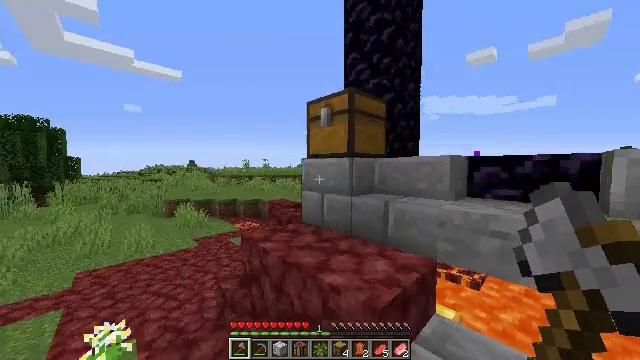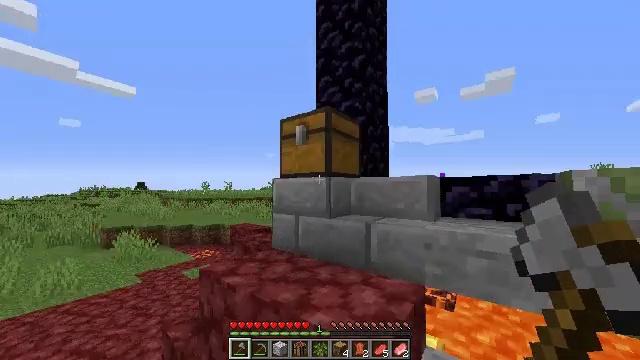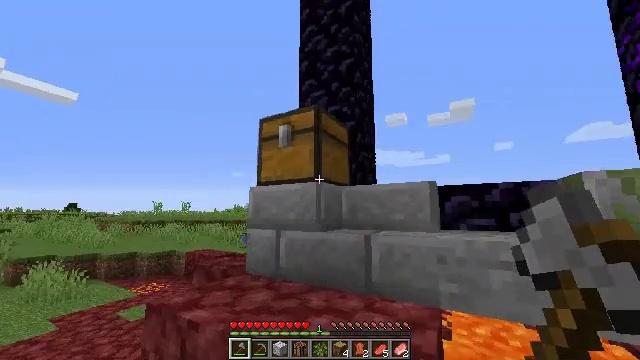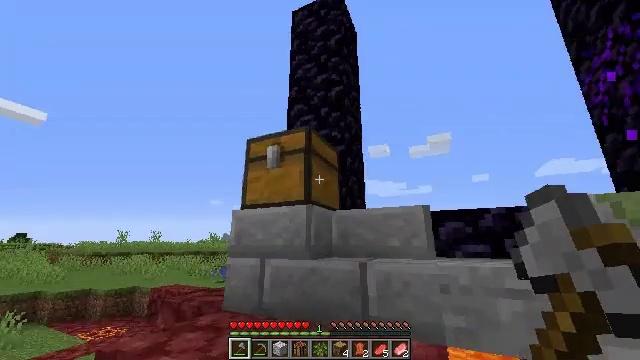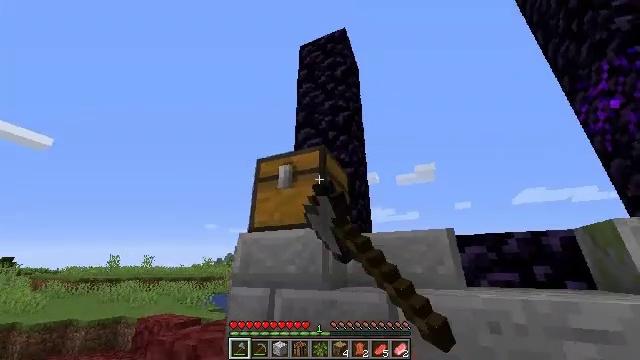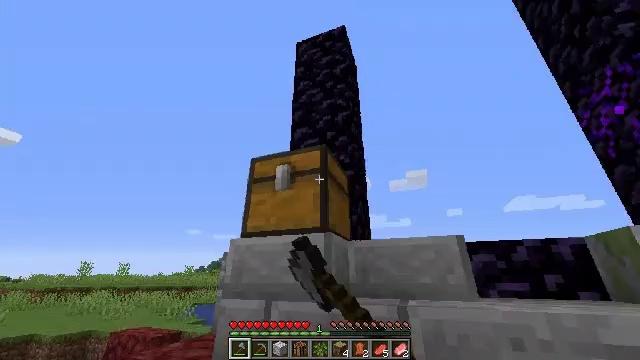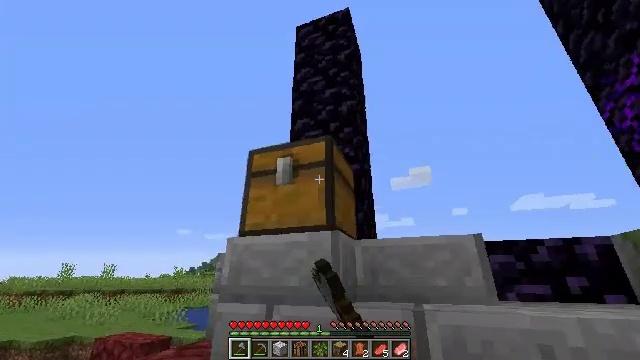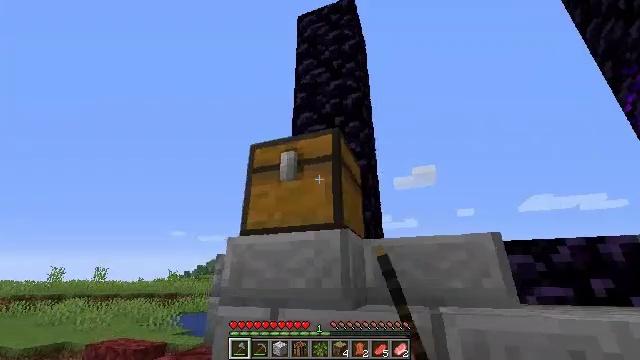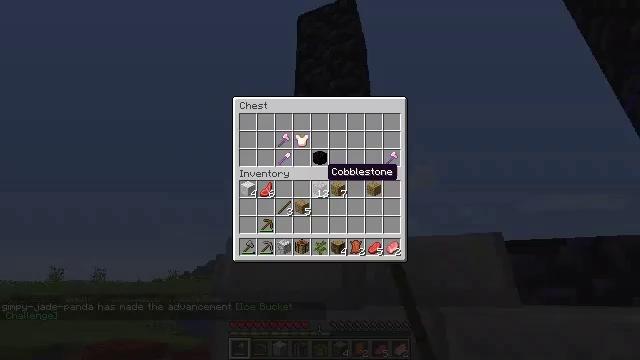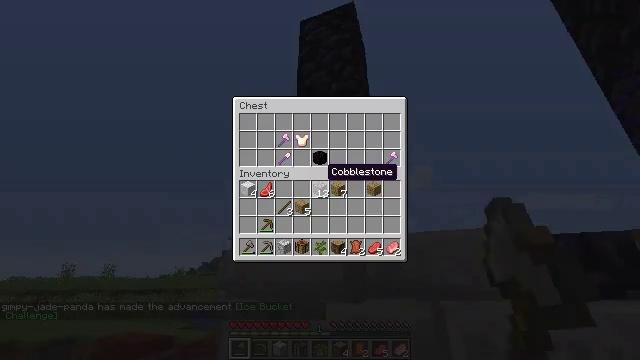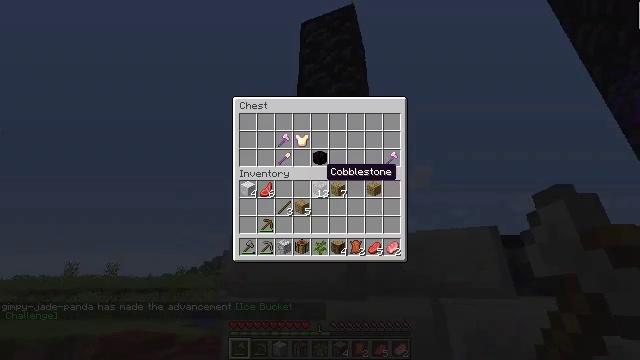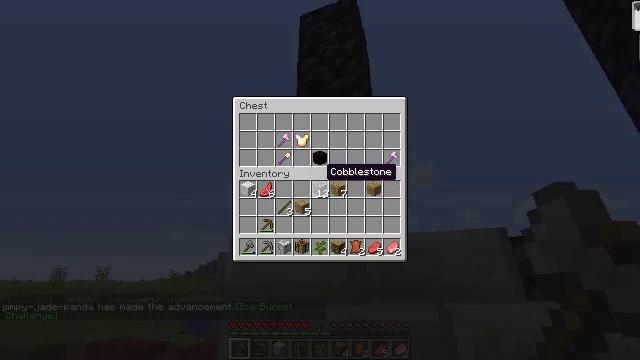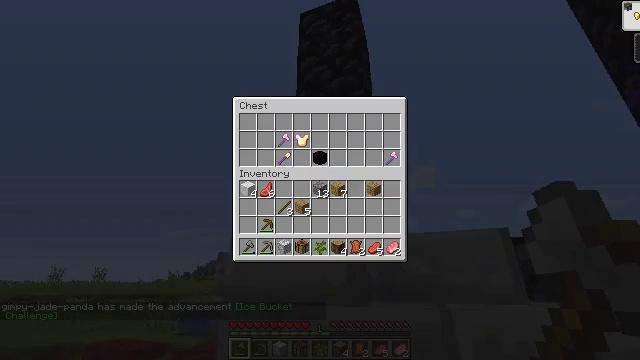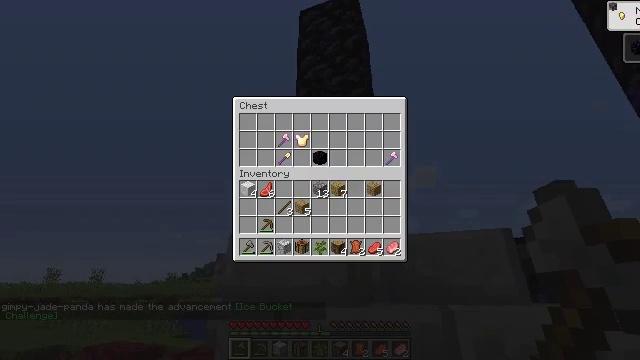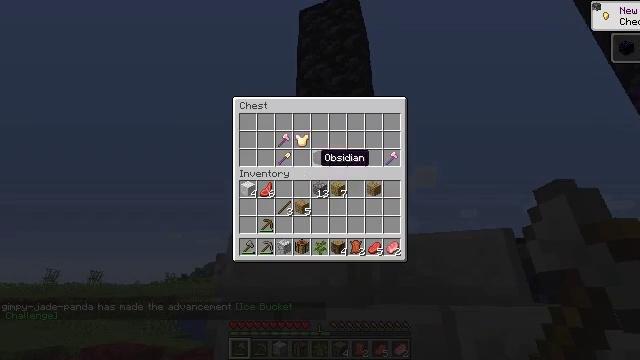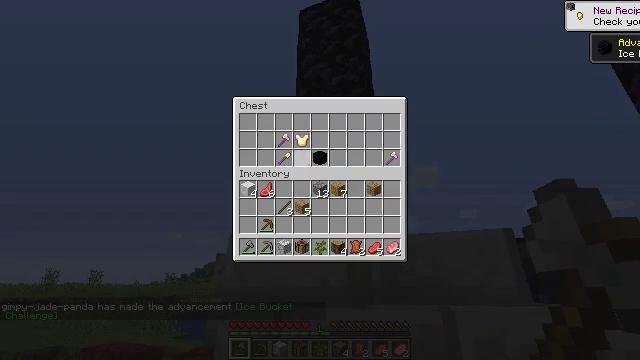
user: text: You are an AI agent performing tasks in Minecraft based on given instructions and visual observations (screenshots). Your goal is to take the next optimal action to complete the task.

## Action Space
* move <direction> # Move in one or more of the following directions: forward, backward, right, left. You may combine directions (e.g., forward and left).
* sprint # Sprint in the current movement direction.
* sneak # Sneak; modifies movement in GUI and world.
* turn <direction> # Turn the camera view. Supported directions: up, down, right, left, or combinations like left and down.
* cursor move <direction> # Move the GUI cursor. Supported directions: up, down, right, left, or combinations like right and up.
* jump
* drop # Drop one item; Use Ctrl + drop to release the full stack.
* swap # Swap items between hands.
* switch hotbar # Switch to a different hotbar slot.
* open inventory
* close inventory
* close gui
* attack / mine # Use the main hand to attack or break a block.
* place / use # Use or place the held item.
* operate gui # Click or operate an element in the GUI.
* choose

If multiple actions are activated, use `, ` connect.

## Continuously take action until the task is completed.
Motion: motion action
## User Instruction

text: Gather oak logs from trees.
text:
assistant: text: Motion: move forward, turn right and up
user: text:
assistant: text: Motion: move forward, turn right and up
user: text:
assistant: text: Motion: move forward, turn right and up, use / place
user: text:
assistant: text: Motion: turn right and up, use / place
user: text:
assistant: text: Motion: turn right and up, use / place
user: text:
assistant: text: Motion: use / place
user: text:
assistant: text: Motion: no_op
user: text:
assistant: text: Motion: open gui
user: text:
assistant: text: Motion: no_op
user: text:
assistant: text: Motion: no_op
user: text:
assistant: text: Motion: no_op
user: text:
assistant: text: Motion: no_op
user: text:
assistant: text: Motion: no_op
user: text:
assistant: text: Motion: sneak, cursor move up
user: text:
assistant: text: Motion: sneak, cursor move up
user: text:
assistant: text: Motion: sneak, cursor move up
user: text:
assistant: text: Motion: sneak
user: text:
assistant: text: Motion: sneak
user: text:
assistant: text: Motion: sneak
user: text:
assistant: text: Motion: sneak
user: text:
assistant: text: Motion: sneak, operate gui
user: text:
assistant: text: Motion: sneak, operate gui
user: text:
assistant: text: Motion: sneak, operate gui
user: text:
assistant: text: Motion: sneak
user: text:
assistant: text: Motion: sneak, cursor move left
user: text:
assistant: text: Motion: sneak
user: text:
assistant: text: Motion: sneak
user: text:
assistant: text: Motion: sneak
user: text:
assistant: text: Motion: sneak, operate gui
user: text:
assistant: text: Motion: sneak, operate gui